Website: walmart
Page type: customer-info-address
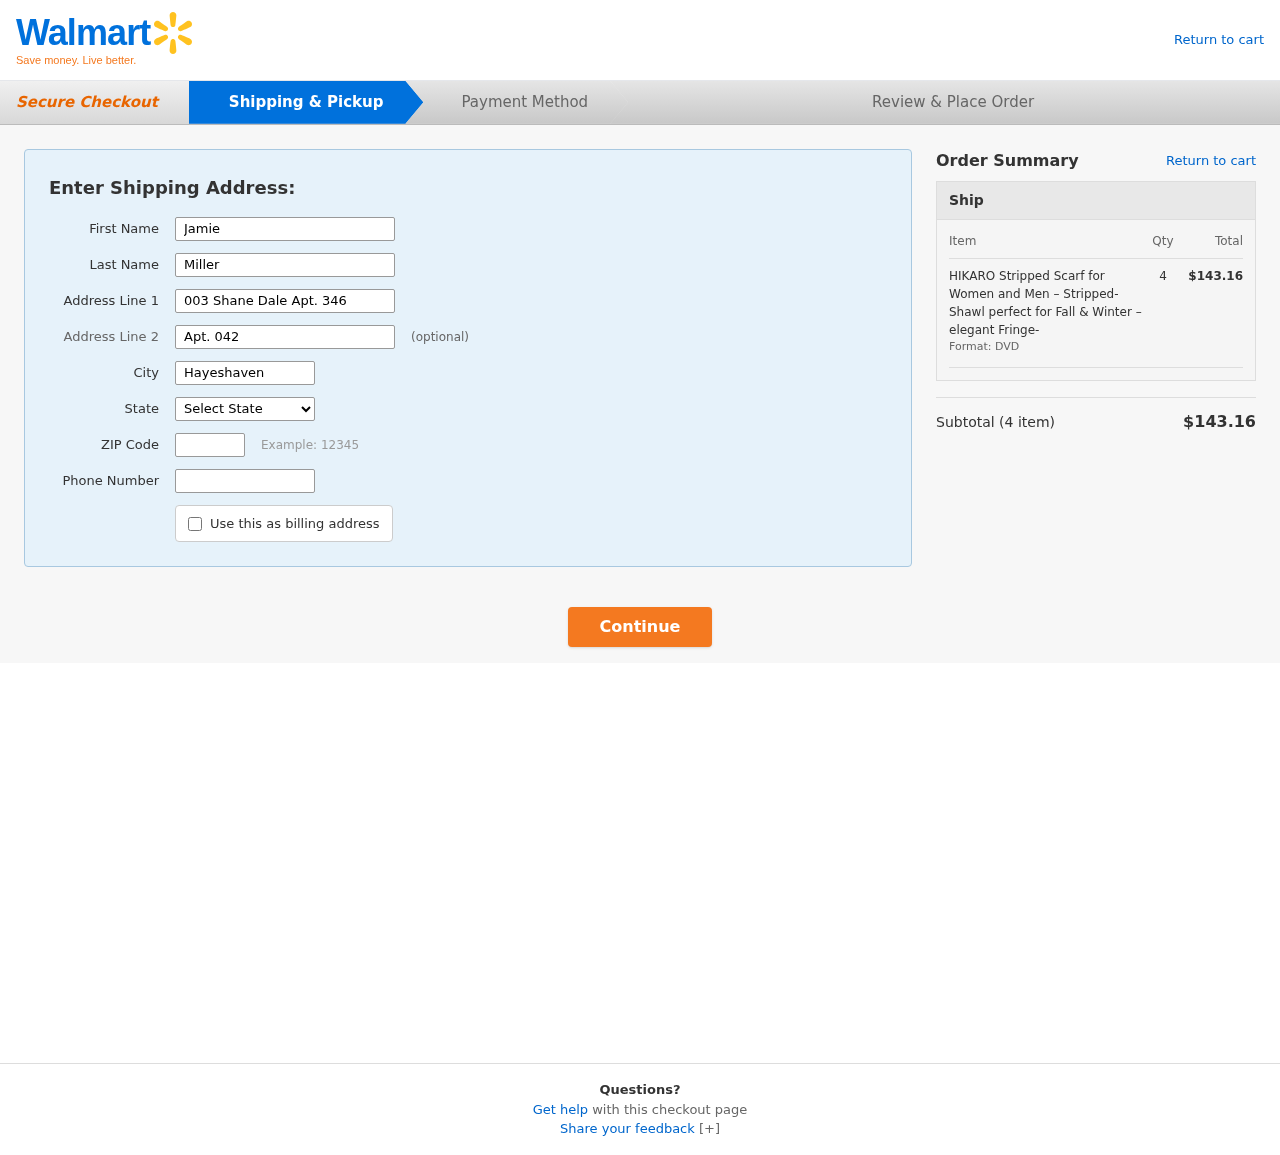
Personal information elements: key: PII_CITY
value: Hayeshaven
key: PII_FIRSTNAME
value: Jamie
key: PII_LASTNAME
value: Miller
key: PII_PHONE
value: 6836253719
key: PII_POSTCODE
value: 38059
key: PII_STATE
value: Virginia
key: PII_STREET
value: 003 Shane Dale Apt. 346
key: PII_STREET2
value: Apt. 042
Product elements: key: PRODUCT1_NAME
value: HIKARO Stripped Scarf for Women and Men – Stripped-Shawl perfect for Fall & Winter – elegant Fringe-
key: PRODUCT1_QUANTITY
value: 4
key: PRODUCT1_LINE_TOTAL
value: $143.16
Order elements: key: ORDER_NUM_ITEMS
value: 4
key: ORDER_SUBTOTAL
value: $143.16